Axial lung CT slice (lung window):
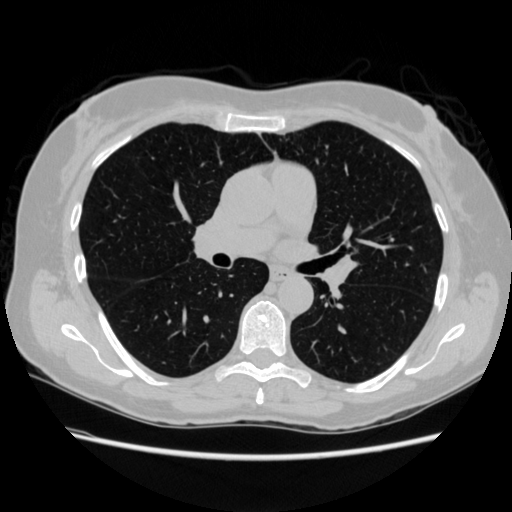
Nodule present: no